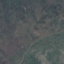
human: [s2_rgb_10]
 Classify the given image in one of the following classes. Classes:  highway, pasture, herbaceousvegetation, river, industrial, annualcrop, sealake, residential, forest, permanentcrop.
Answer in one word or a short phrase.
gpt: HerbaceousVegetation